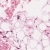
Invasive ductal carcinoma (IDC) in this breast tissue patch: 0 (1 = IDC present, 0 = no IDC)